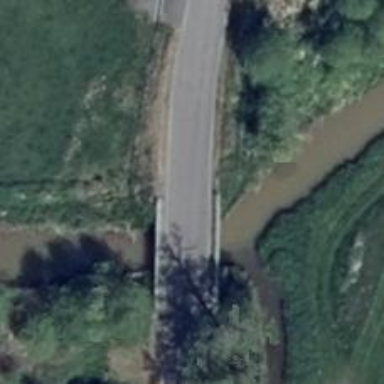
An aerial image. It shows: Unclassified road with asphalt surface crossing bridge.